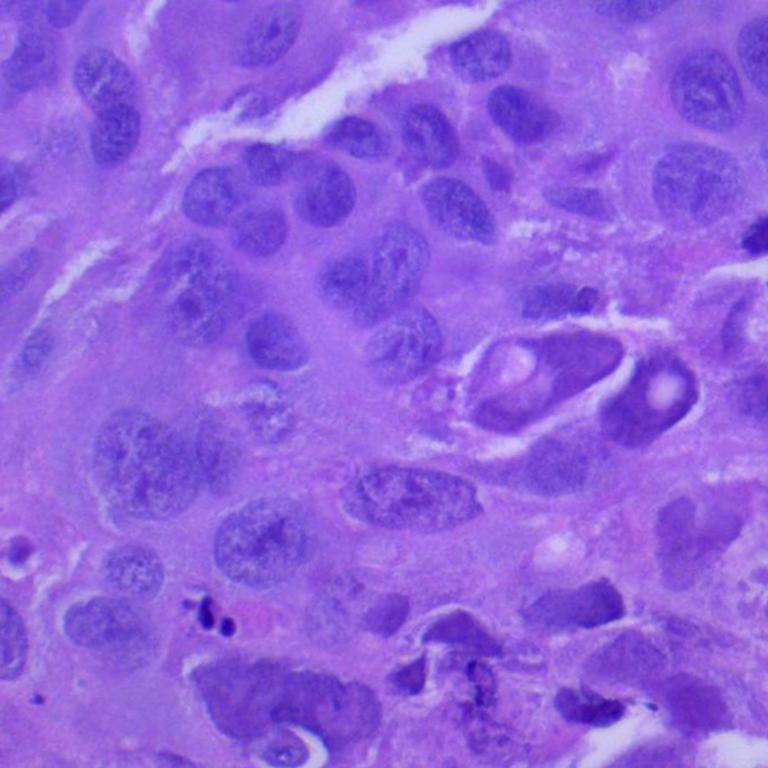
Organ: lung
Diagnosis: squamous carcinomas